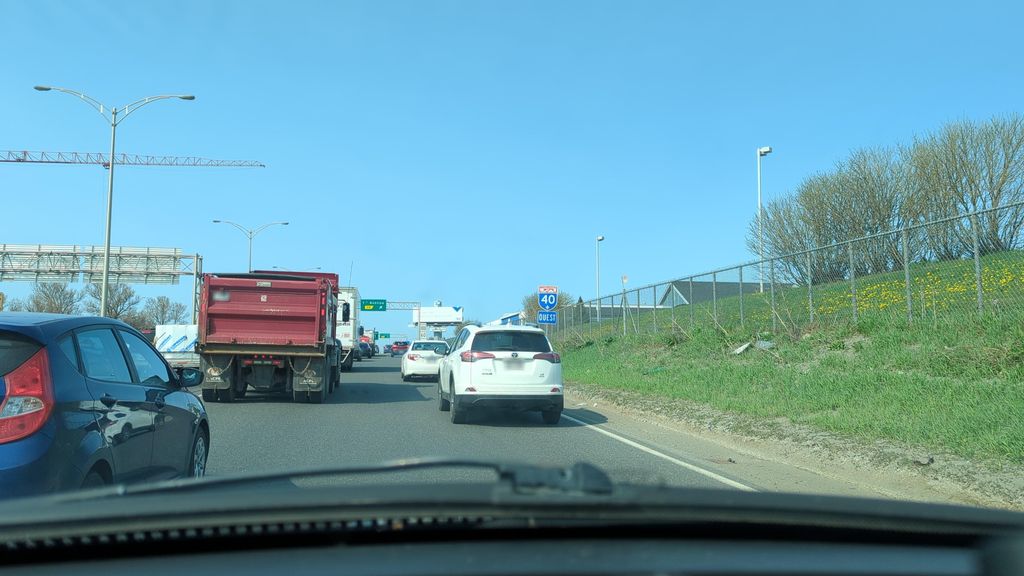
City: quebec_city